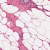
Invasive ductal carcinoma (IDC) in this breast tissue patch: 0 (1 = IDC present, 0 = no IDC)